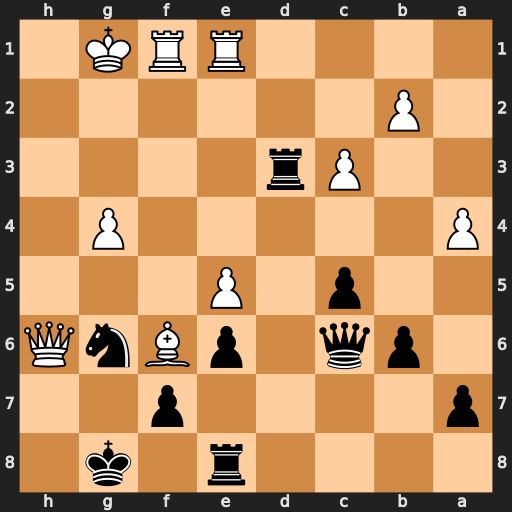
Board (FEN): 4r1k1/p4p2/1pq1pBnQ/2p1P3/P5P1/2Pr4/1P6/4RRK1
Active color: b
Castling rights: -
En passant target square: -
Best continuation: Rg3+ Kh2 Qg2#